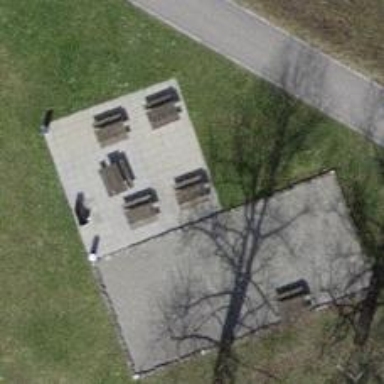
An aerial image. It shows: Picnic table located in leisure land area.